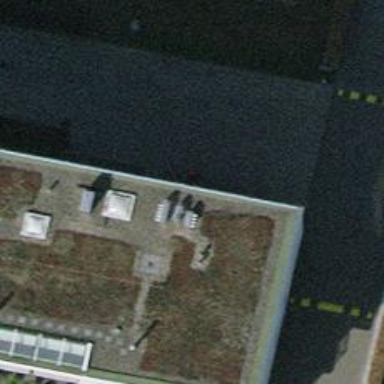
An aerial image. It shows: Bicycle parking facility.